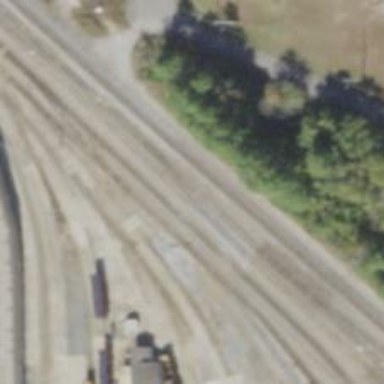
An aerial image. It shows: Railway yard in service.